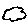
Label: cloud